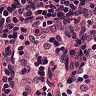
Metastatic tissue present: no